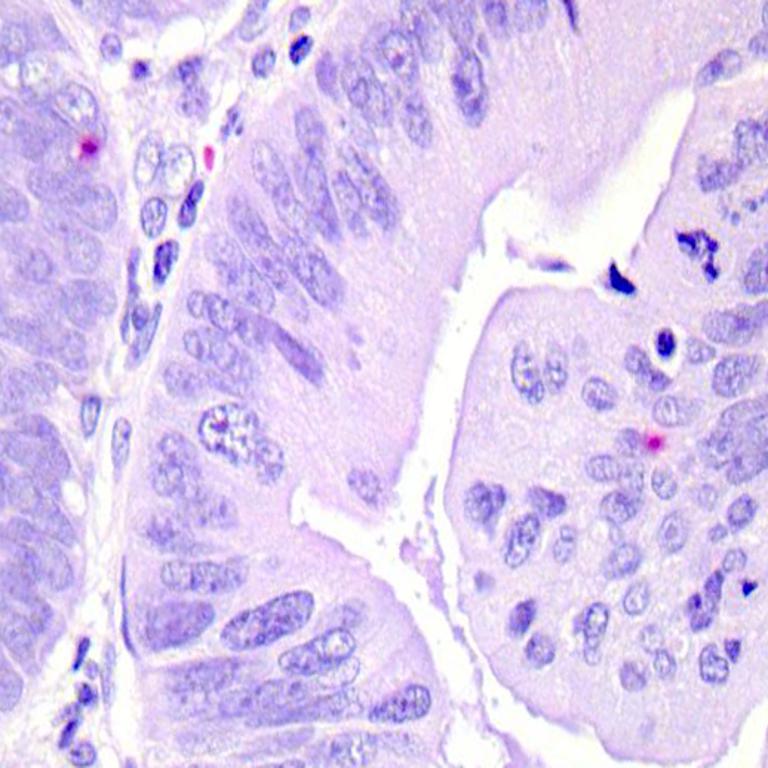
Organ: colon
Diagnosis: adenocarcinomas